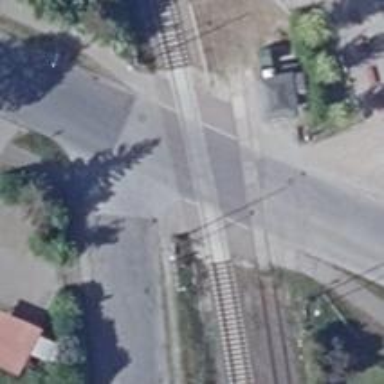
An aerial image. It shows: Railway level crossing.